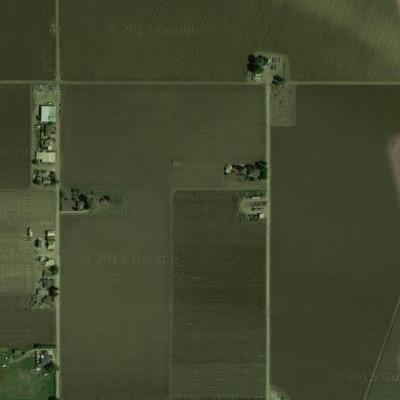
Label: Field